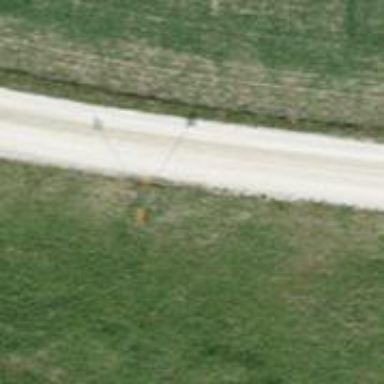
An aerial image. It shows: Aerial marker.